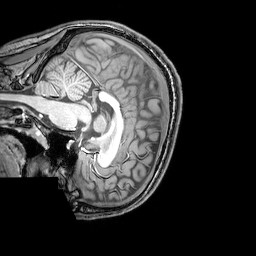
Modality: T1w
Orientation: sagittal
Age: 24
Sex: male
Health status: healthy
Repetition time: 0.081 s
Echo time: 0.037 s